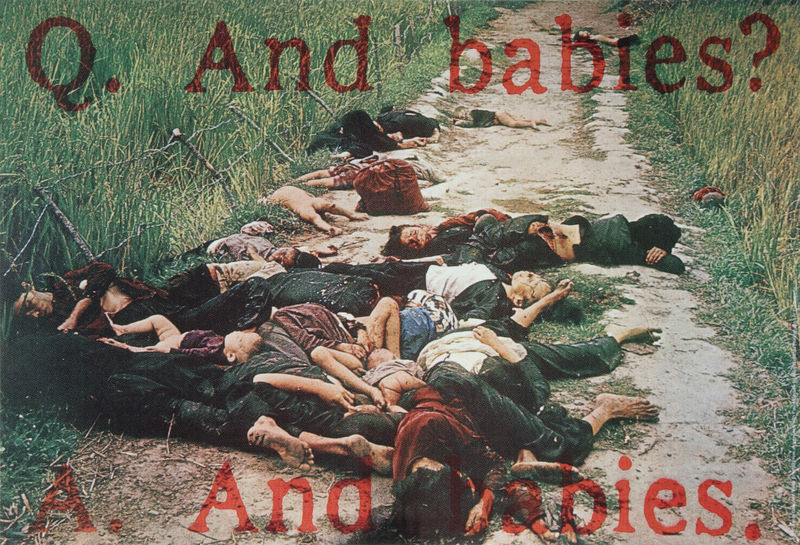
Titel: Q. And Babies? A. And Babies?
Künstler: Ronald Haeberle
Standort: New York (New York)
Institution: The Museum of Modern Art
Schlagwörter: dunkel, fuß, hand, mann, schatten, frauen, grün, menschen, sand, bunt, frau, haar, hell, hintergrund, kleid, licht, männer, pfeiler, schwarz, straße, gras, rasen, rot, weg, wiese, zaun, leute, arm, arme, kleidung, leiche, mensch, mord, stein, steine, tod, tot, hände, erde, weide, pfad, haare, familie, kind, mutter, vater, bauern, kinder, beine, bein, füße, schrift, liegen, schuhe, feldweg, baby, schriftzug, krieg, bauer, foto, fotografie, photographie, leiber, barfuss, blut, haufen, babys, text, buchstabe, buchstaben, leichen, tote, schuh, photo, leib, babies, pullover, draht, englisch, frage, and, assoziation, maschendraht, fragen, holzpfeiler, fragezeichen, interview, gries, ermordet, and babies, answer, antwort, babie, font, question